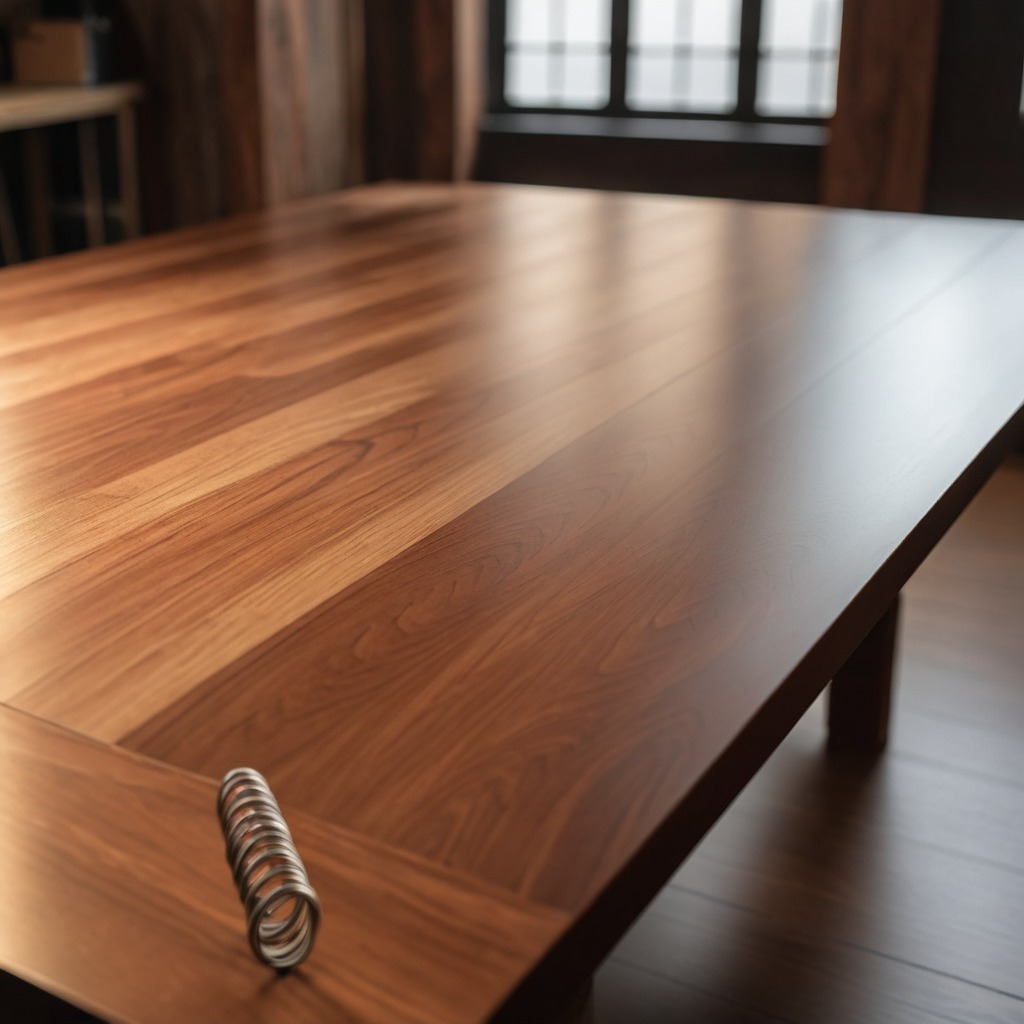
A coiled metal spring is lying on the wooden table.